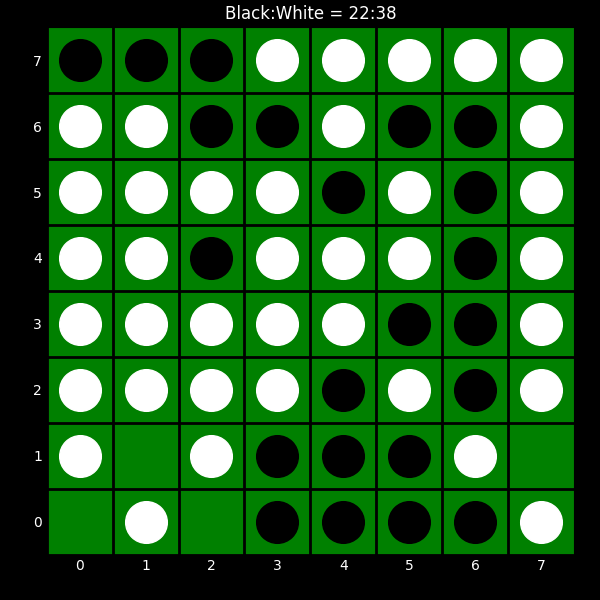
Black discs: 22
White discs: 38